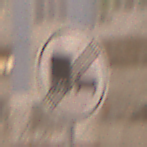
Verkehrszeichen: EndeUeberholverbotKraftfahrzeuge
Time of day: Night
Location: Outdoor (Urban)
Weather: Overcast
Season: Winter
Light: Artificial